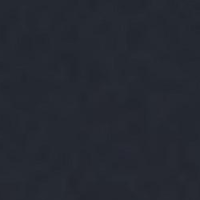
EUNIS habitat code: 14
Species observed at this site:
Sterna hirundo